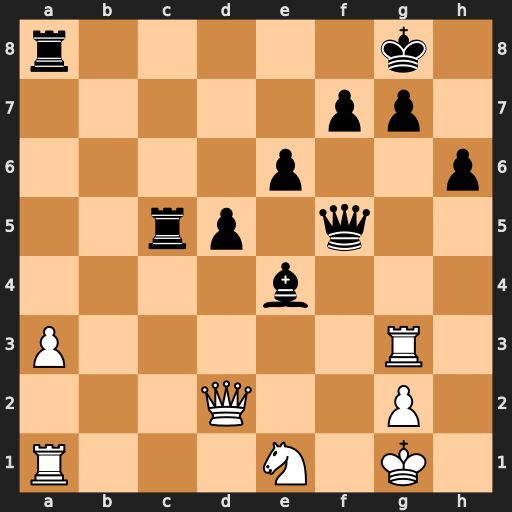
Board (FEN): r5k1/5pp1/4p2p/2rp1q2/4b3/P5R1/3Q2P1/R3N1K1
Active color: w
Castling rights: -
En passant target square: -
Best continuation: Qd4 f6 Qxc5